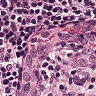
Metastatic tissue present: no